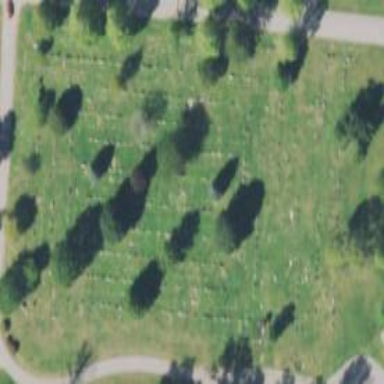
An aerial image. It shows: Cemetery.